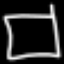
Label: square